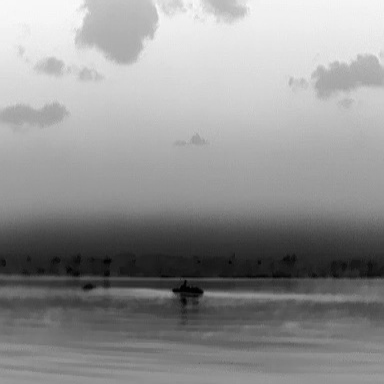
There is a warship in the infrared image.